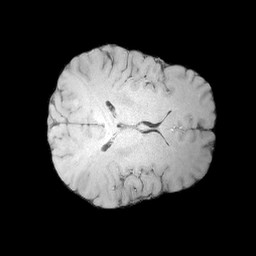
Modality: MP2RAGE
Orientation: axial